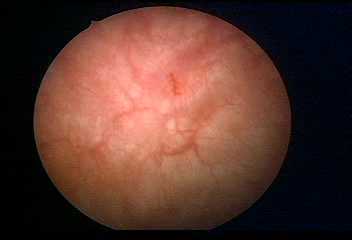
Modality: WLC
Class: Normal mucosa
Bladder cancer association: No